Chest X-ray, AP view. Patient: 32 years old, sex M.
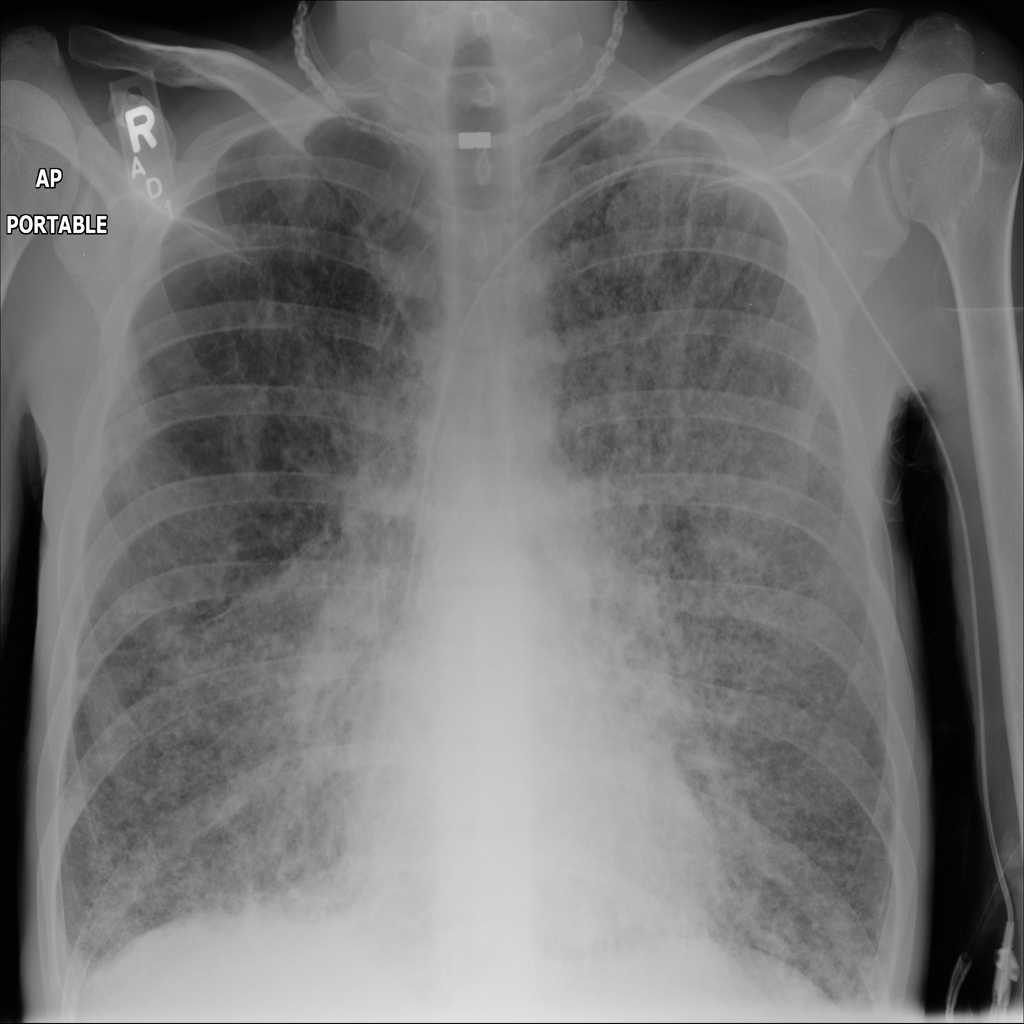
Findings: Effusion, Fibrosis, Infiltration, Pleural_Thickening